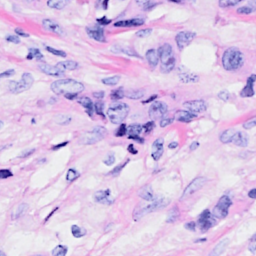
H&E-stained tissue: Breast